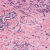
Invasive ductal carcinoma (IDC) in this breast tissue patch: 1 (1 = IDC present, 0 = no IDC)